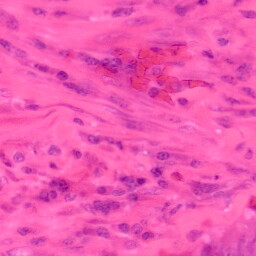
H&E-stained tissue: Colon